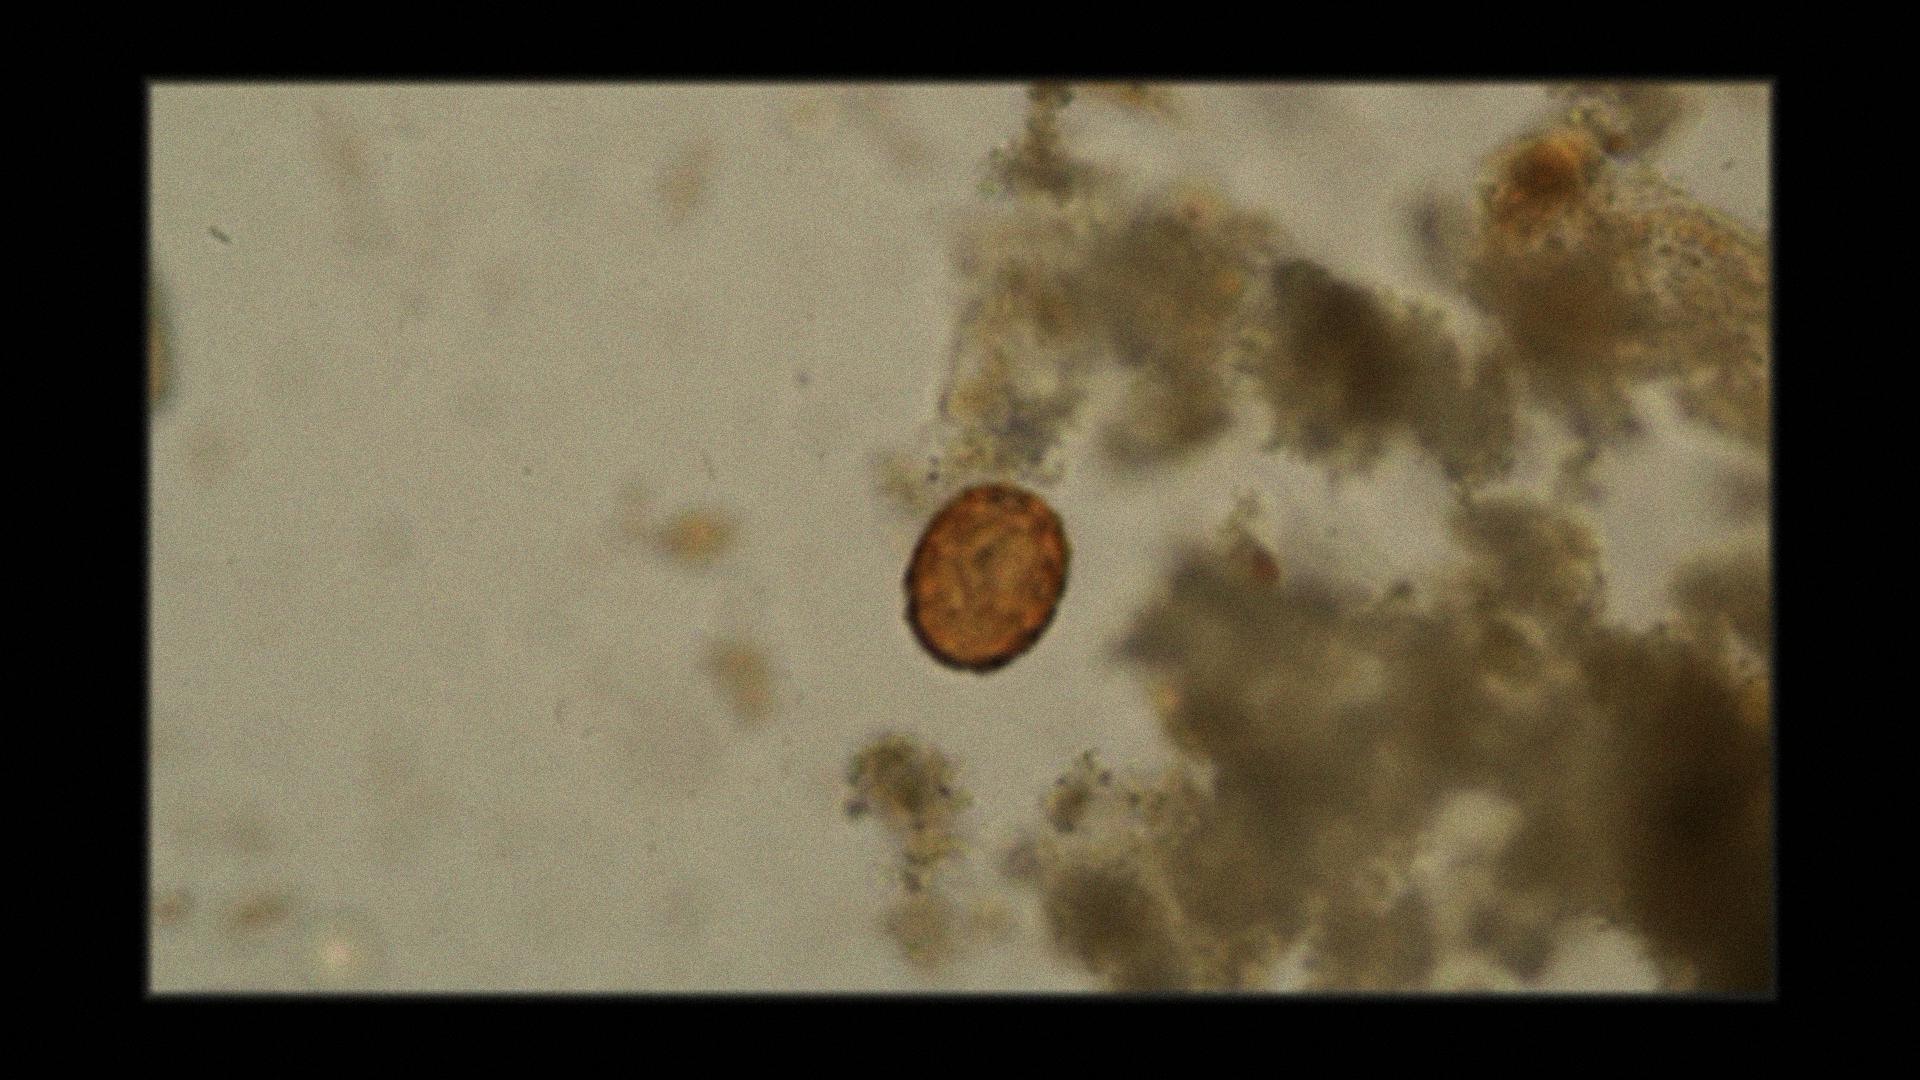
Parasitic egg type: Ascaris lumbricoides